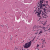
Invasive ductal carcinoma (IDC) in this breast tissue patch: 0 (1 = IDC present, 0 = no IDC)